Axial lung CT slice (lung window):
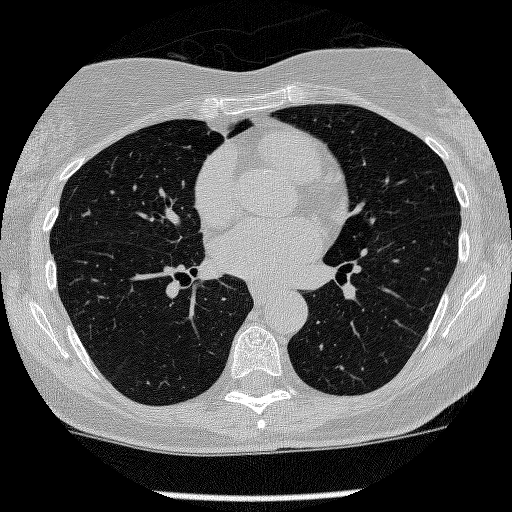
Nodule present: no